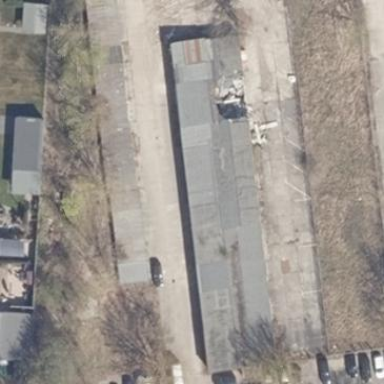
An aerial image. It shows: Group of garages.